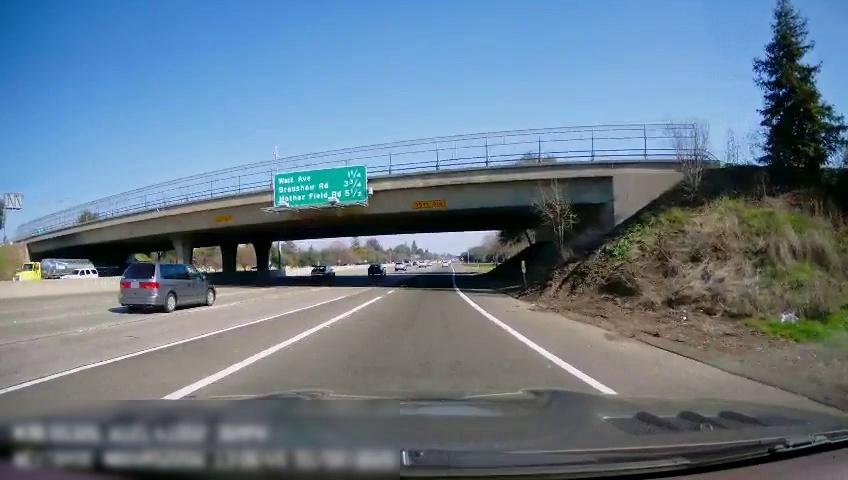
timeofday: Day
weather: Sunny
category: Drivable Space
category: Vehicles | SUV
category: Vehicles | Car
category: Vehicles | Car
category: Vehicles | SUV
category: Vehicles | Other LV
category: Vehicles | SUV
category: Lanes | Current Lane
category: Lanes | Current Lane
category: Lanes | Current Lane
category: Lanes | Alternate Lane
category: Traffic | Signs